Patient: sex F, age 33
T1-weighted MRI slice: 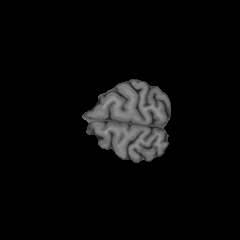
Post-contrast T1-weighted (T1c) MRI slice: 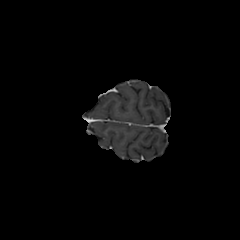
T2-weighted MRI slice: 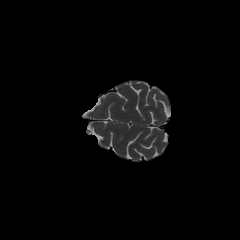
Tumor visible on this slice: no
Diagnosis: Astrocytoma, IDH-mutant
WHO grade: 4